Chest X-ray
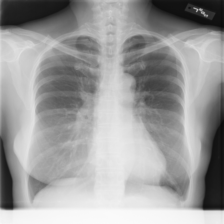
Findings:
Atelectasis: negative
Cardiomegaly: negative
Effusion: negative
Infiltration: positive
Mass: negative
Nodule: negative
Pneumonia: negative
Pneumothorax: negative
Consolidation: negative
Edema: negative
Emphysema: positive
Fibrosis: negative
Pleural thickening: negative
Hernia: negative